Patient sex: M
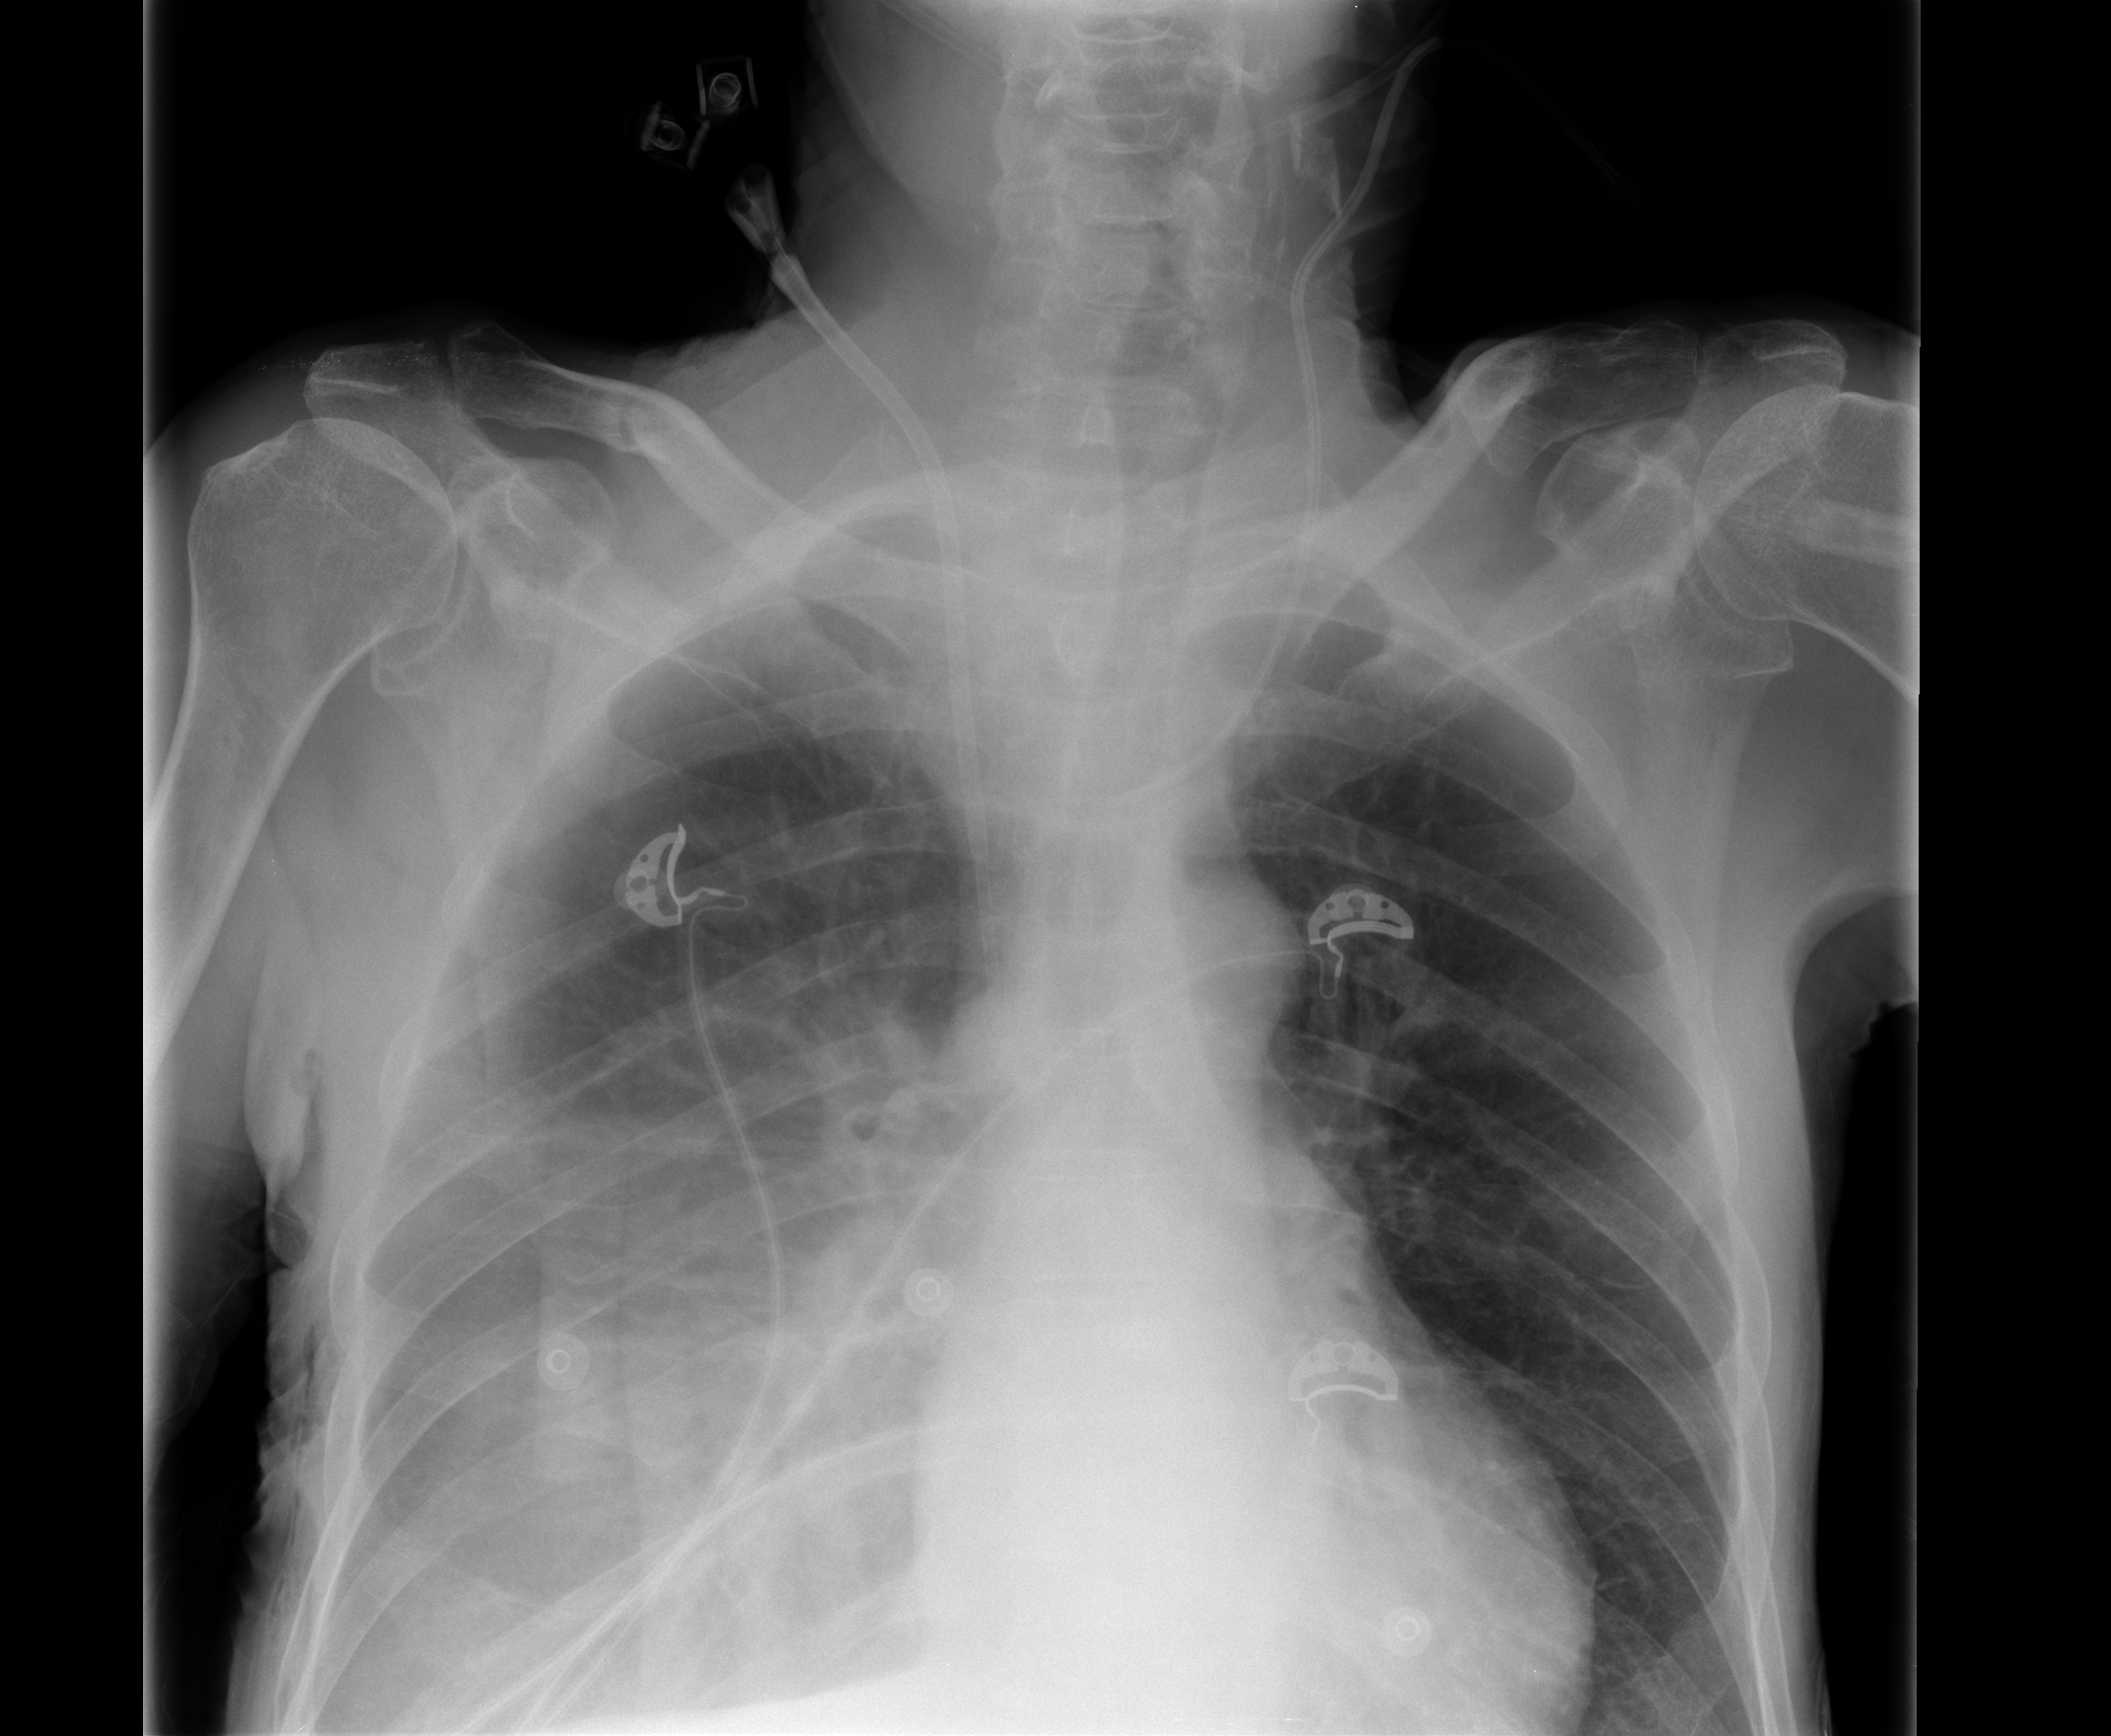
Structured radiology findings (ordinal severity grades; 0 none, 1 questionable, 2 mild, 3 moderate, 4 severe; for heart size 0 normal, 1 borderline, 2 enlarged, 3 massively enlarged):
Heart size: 0
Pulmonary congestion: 0
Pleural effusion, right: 2
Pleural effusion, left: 0
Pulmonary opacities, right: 0
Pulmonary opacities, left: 0
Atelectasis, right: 2
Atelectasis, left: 0